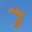
Label: 7